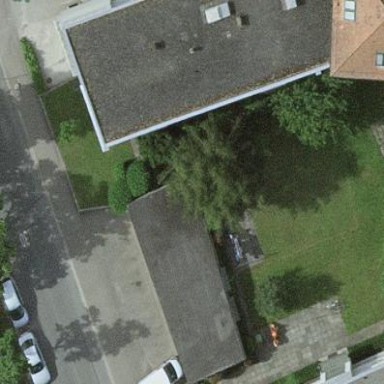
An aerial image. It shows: Flat roofed garages.